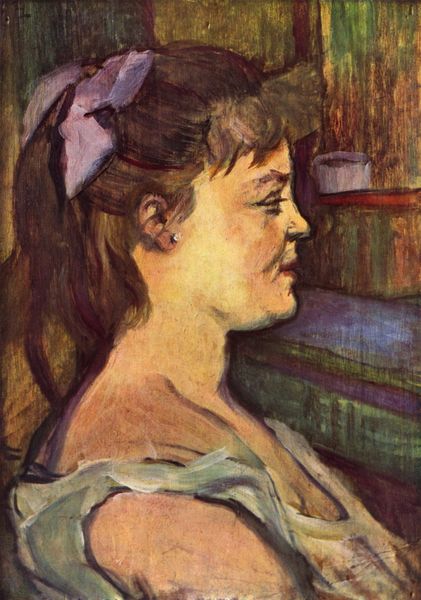
Titel: Femme de Maison
Künstler: Henri de Toulouse-Lautrec
Standort: Albi
Institution: Musée Toulouse-Lautrec
Schlagwörter: blau, gemälde, haut, nackt, weiß, gelb, grün, impressionismus, mädchen, ocker, sitzen, ausschnitt, braun, bunt, busen, fenster, frau, frisur, grau, haar, hell, holz, kleid, mund, nase, ohr, ohrring, pastell, profil, raum, renoir, schmuck, stirn, zeichnung, zimmer, blick, dame, rot, beige, expressionismus, malerei, schleife, hemd, jung, regal, wand, arm, arme, augen, bluse, falten, gesicht, inkarnat, bild, bildnis, hals, portrait, porträt, spiegel, öl, auge, haare, interieur, sitzend, innen, nachthemd, dekolletee, kinn, lippen, perle, rosa, schulter, schultern, pony, lächeln, topf, farbig, seitlich, sommer, farbe, lila, violett, tafel, dick, zopf, impressionistisch, seitenansicht, bett, tasse, halbnackt, rüschen, wange, oberarm, wimpern, flieder, tor, lachen, munch, mollig, seite, lautrec, leinwand, sommerkleid, toulouse, grinsen, toulouse-lautrec, liege, doppelkinn, seitenprofil, portät, backe, trägerkleid, frauenbildnis, farbfelder, haarschleife, träger, pferdeschwanz, blinzeln, vilett, rut, profi, ohrstecker, ohrrng, gewöhnlich, rüchen, schattirung, pfofil, ehaare, ponyfransen